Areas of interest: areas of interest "Scenic Spot"
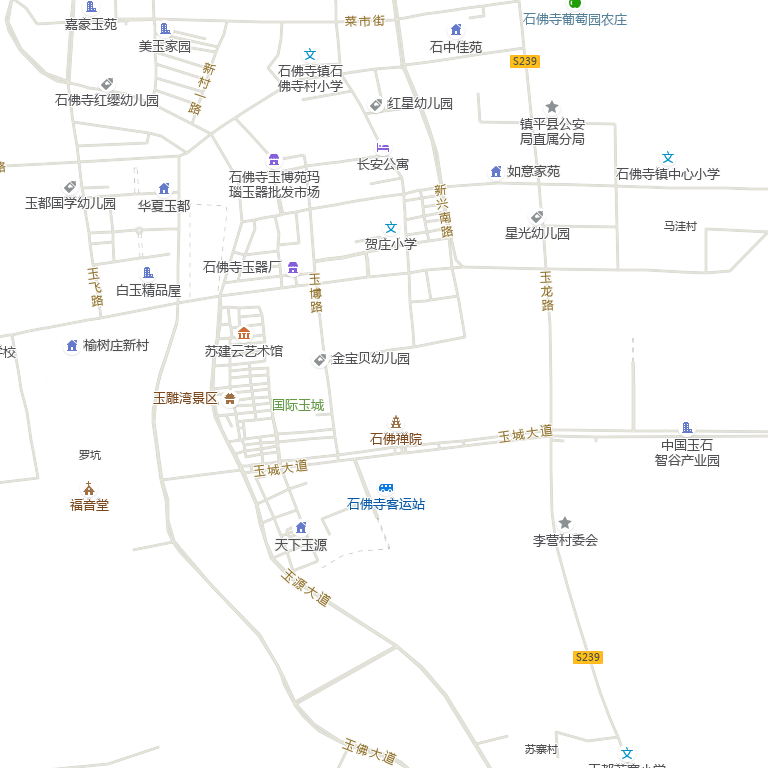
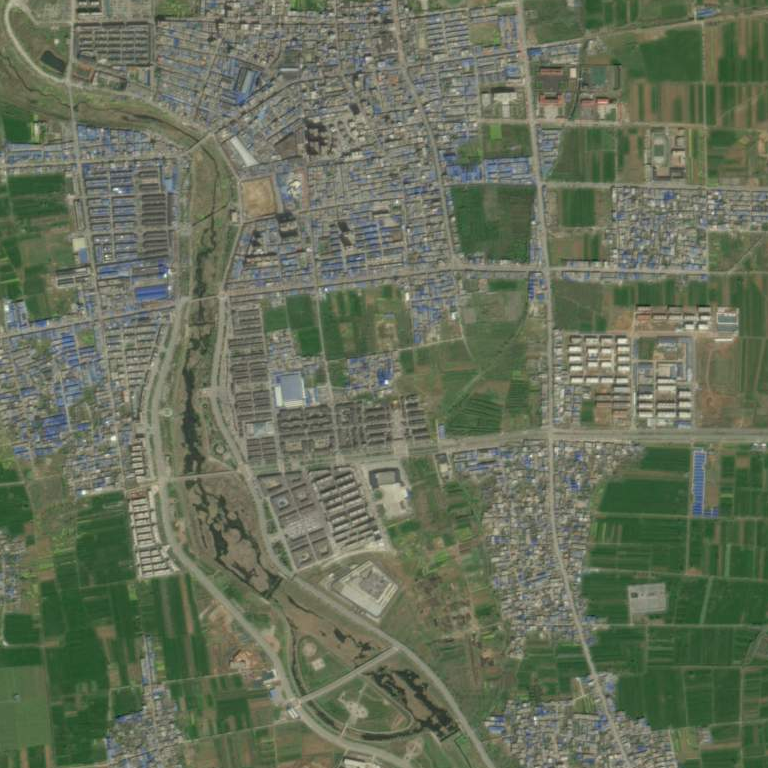